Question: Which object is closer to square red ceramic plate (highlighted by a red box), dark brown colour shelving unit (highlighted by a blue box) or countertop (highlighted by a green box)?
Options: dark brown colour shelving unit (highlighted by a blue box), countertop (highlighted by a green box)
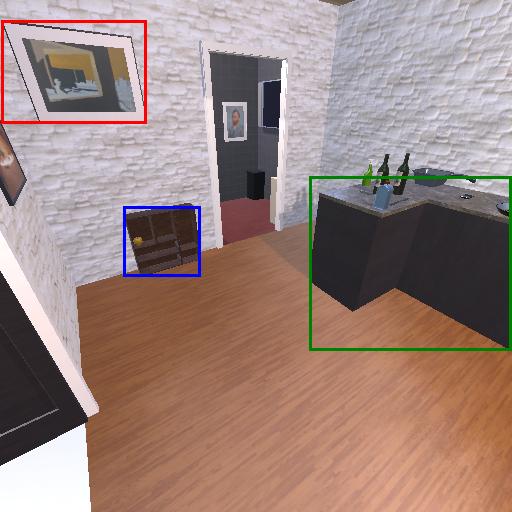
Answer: dark brown colour shelving unit (highlighted by a blue box)